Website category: sports
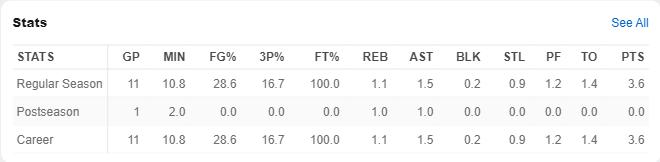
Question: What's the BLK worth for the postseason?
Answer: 0.0

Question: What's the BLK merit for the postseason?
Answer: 0.0

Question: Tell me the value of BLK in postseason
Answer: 0.0

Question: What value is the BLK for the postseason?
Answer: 0.0

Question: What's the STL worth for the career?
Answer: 0.9

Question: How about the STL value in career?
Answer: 0.9

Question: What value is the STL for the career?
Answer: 0.9

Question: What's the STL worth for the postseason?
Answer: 0.0

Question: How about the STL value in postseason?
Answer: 0.0

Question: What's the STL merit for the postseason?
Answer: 0.0

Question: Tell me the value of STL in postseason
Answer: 0.0

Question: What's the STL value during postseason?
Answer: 0.0

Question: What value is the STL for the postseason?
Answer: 0.0

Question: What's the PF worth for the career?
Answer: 1.2

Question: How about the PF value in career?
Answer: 1.2

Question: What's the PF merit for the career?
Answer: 1.2

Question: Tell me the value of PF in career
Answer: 1.2

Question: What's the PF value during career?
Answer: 1.2

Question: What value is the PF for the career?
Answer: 1.2

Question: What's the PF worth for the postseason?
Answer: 0.0

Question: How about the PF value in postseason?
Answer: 0.0

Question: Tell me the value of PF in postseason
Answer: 0.0

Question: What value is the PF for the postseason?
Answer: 0.0

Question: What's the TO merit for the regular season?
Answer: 1.4

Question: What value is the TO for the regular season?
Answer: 1.4

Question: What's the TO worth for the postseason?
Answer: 0.0

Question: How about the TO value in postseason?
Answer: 0.0

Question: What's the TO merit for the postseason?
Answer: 0.0

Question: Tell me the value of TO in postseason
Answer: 0.0

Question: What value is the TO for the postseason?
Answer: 0.0

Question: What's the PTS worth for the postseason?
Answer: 0.0

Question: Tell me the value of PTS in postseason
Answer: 0.0

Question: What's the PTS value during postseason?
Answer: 0.0

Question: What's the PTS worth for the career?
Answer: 3.6

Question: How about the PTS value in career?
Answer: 3.6

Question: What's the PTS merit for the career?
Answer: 3.6

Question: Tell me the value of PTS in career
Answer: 3.6

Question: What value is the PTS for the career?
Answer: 3.6